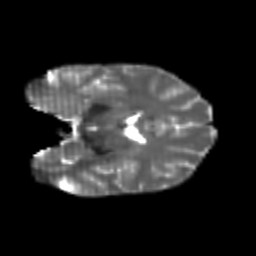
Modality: T2w
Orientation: coronal
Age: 22
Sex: female
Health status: healthy
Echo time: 0.074 s